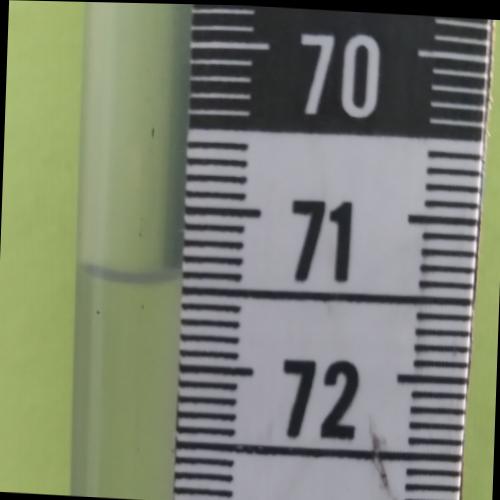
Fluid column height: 71.4 cm